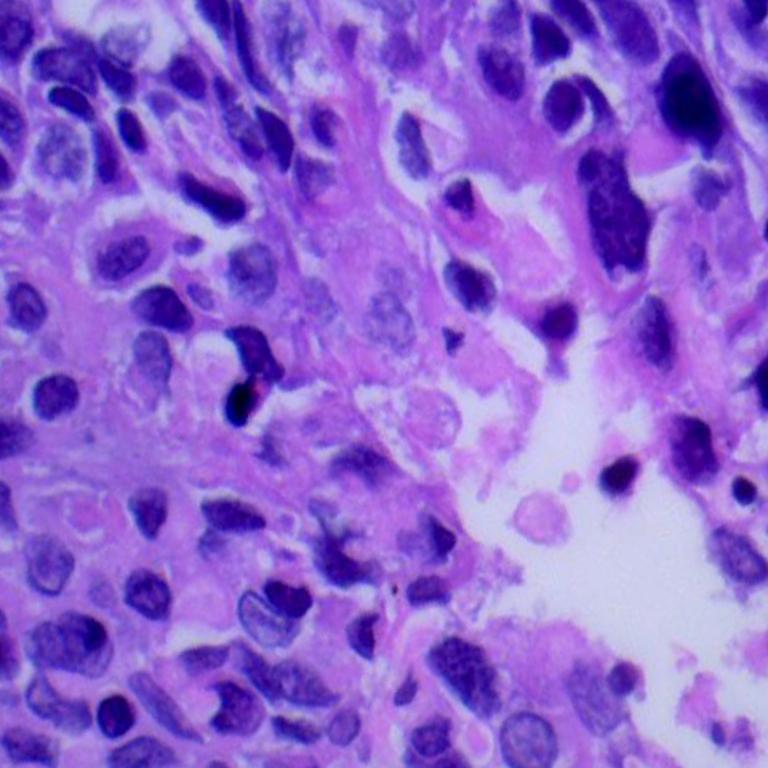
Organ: lung
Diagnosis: squamous carcinomas